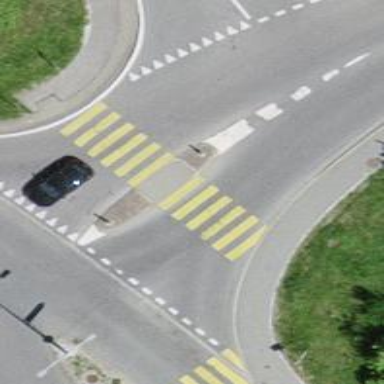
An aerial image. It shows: Marked zebra crossing with pedestrian island.